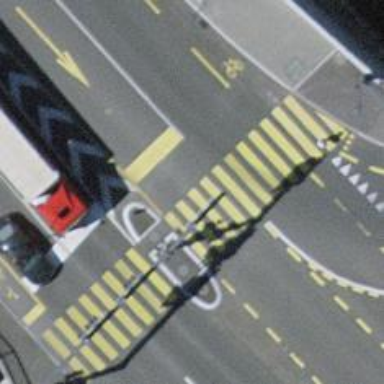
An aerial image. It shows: Footway that serves as traffic island.